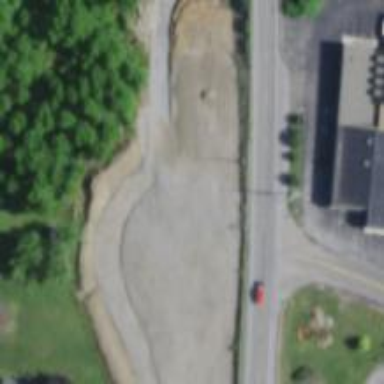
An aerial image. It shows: Roundabout on trunk highway.